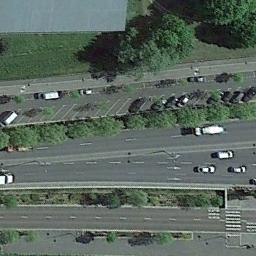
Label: freeway